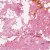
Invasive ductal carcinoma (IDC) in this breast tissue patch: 0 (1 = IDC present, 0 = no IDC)